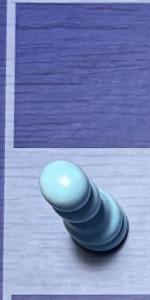
Label: Pawn_White